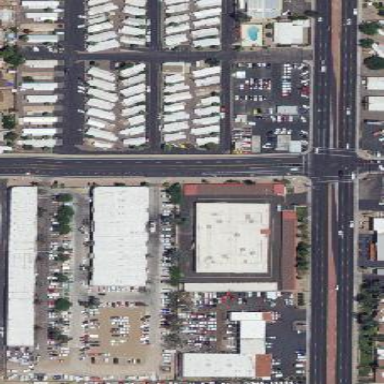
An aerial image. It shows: Storage rental shop branded as Public Storage.